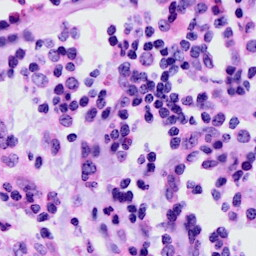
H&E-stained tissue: Cervix